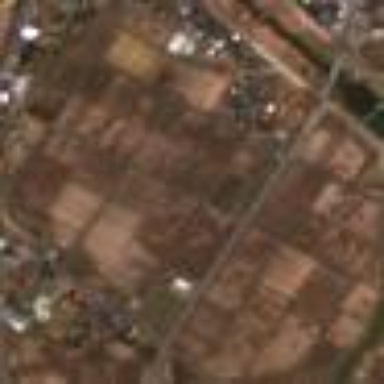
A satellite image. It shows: Farmland with rice crops producing rice.